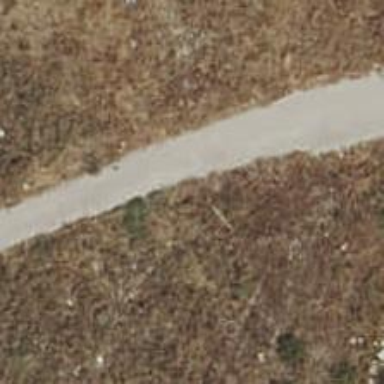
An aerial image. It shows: Sandy path.